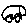
Label: car